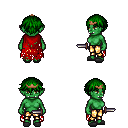
a pixel art fantasy rpg character, female body template, orc, green skin, red tattered cape, gold greaves, green short bangs hairstyle, bronze tiara, gray slippers, dagger, four views (front, back, left, right), 2x2 character sprite sheet, small pixel art, hard edges, no anti-aliasing